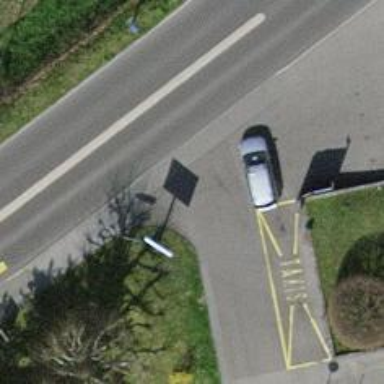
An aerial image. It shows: Sidewalk along the footway.